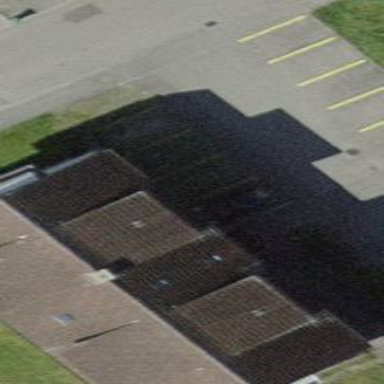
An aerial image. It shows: Gabled roof adorns the apartments building.